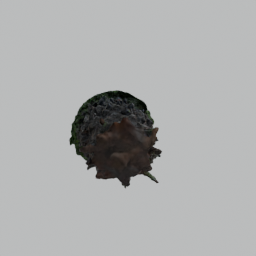
Label: nature